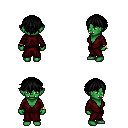
a pixel art fantasy rpg character, female body template, orc, green skin, red robe, metal pants, black short bangs hairstyle, bracelets, four views (front, back, left, right), 2x2 character sprite sheet, small pixel art, hard edges, no anti-aliasing